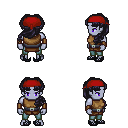
a pixel art fantasy rpg character, male body template, dark elf, purple skin, leather chest armor, teal pants, raven princess hairstyle, red bandana, leather bracers, ghillies, four views (front, back, left, right), 2x2 character sprite sheet, small pixel art, hard edges, no anti-aliasing